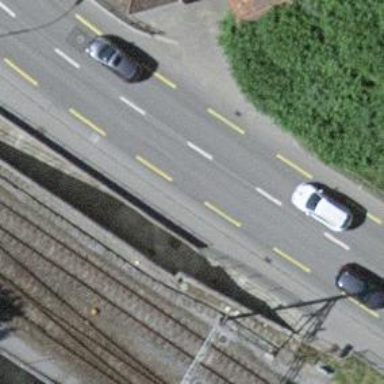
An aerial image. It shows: Footway passing through tunnel.